Question: I was trying to get the exact binary data from a bmp image using C programming. Please find the code below. After excluding the header data I tried to copy the binary data to a new file but the data is wrong. I am trying to display the image (32 by 8) on LED board (32 by 8) using Arduino board. I am new to this. Could anyone please help me why the data is wrong. Please find the led_image also.

### C program:
'''
#include <stdio.h>
int main(int argc, char*argv[])
{
FILE *ptr_bmp_in;
FILE *ptr_text_out;
int c;
int height = 0;
int width = 0;
int imagesize = 0;
int bits = 0;
ptr_bmp_in = fopen("led_image.bmp", "rb");
ptr_text_out = fopen("led_binary.txt", "w");
if (!ptr_bmp_in)
{
printf("Unable to open file
");
return 1;
}
fseek(ptr_bmp_in, 0x12, SEEK_SET);
fread(&width, 4, 1, ptr_bmp_in);
printf("
Width: %d", width);
fseek(ptr_bmp_in, 0x16, SEEK_SET);
fread(&height, 4, 1, ptr_bmp_in);
printf("
Height: %d", height);
fseek(ptr_bmp_in, 0x36, SEEK_SET);
imagesize = height * width;
printf("
Imagesize: %d", imagesize);
while ((c = fgetc(ptr_bmp_in)) != EOF)
{
for (int i = 0; i <= 7; i++)
{
if (c & (1 << (7 - i)))
{
fputc('1', ptr_text_out);
}
else
{
fputc('0', ptr_text_out);
}
bits++;
}
printf(" bits: %d", bits);
if (bits >= imagesize) {
printf("BREAK THE LOOP");
break;
}
}
fclose(ptr_bmp_in);
fclose(ptr_text_out);
printf("Writing done
");
return 0;
}
'''
### Binary data:
'''
00000000000000000000000000000000
00000001000000010000000100000000
00000010000000100000001000000000
00000011000000110000001100000000
00000100000001000000010000000000
00000101000001010000010100000000
00000110000001100000011000000000
00000111000001110000011100000000
'''
### Expected Binary data: (as per the link https://www.dcode.fr/binary-image)
'''
00000010000000000010000000000010
00000001000000000001000000000001
00000000100000000000100000000000
00000000010000000000010000000000
00000000001000000000001000000000
00000000000100000000000100000000
10000000000010000000000010000000
01000000000001000000000001000000
'''
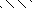
Answer: Having downloaded the file from the link, here is the cause of your problem.
The header bytes (14) are as follows:
'42 4D 38 05 00 00 00 00 00 00 36 04 00 00'
Breaking that down: as per Wikipedia:
- '42 4D'- '38 05 00 00'- - '36 04 00 00'
To quote Indiana Jones: "They're digging in the wrong place!"
This:
'fseek(ptr_bmp_in, 0x36, SEEK_SET);'
needs to be:
'fseek(ptr_bmp_in, 0x0436, SEEK_SET);'
Pointless to speculate unless we have the actual file.